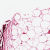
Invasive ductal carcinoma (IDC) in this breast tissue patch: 0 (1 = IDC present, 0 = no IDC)